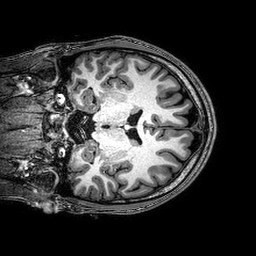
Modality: T1w
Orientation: coronal
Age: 20
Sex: male
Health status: healthy
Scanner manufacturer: philips
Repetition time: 0.008211 s
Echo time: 0.00377 s